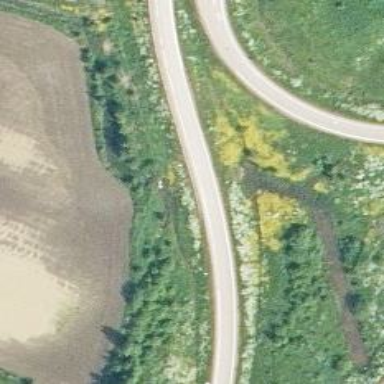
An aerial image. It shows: Asphalt motorway link.